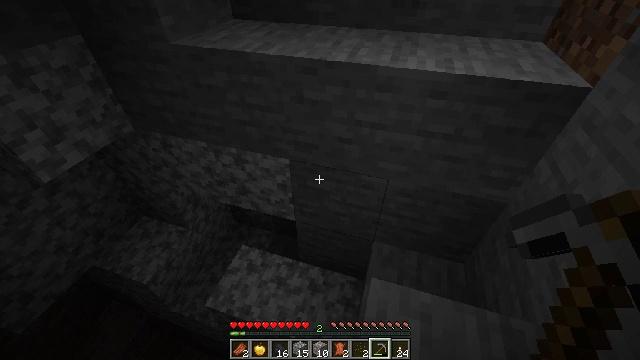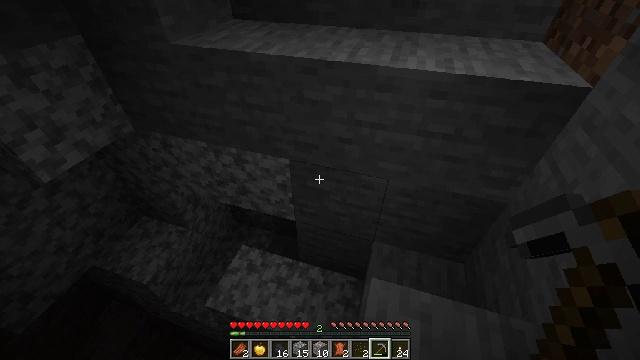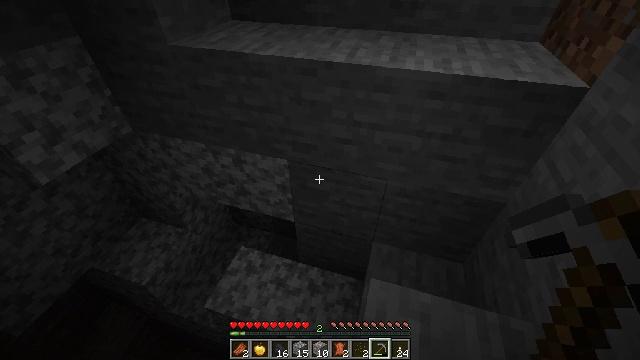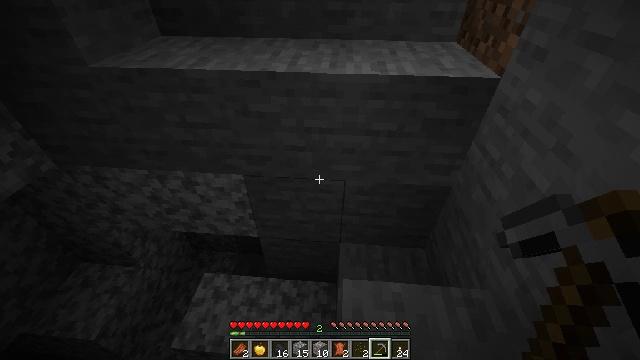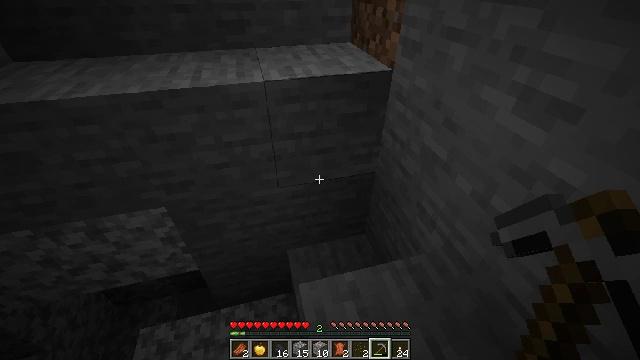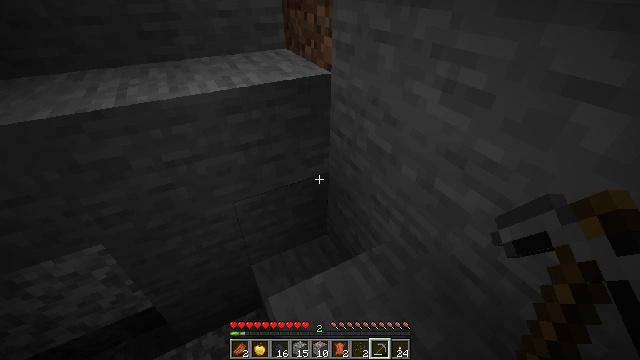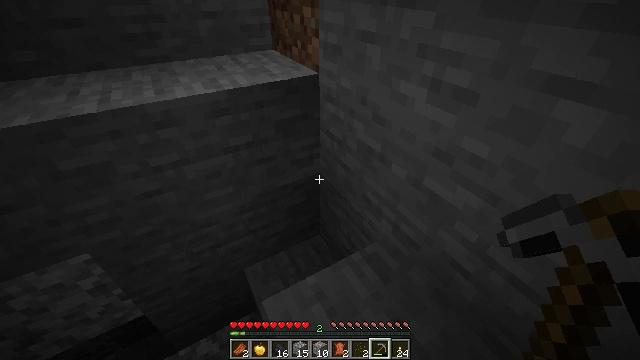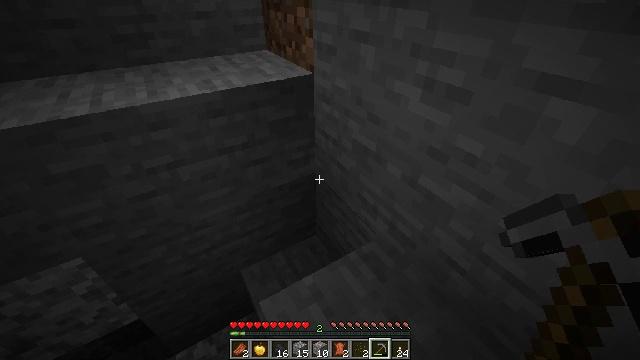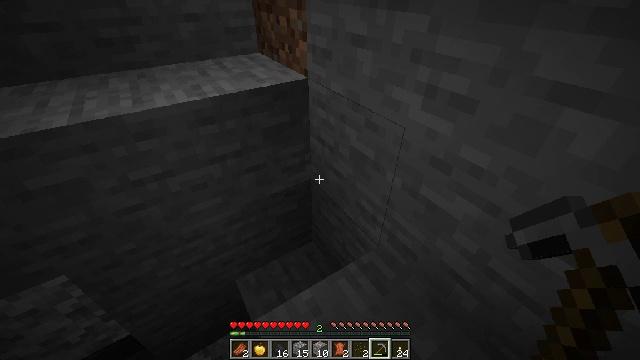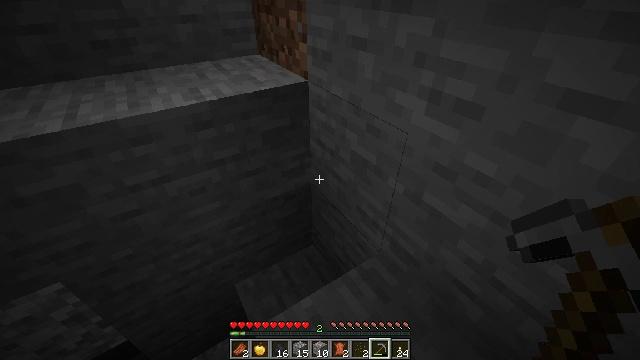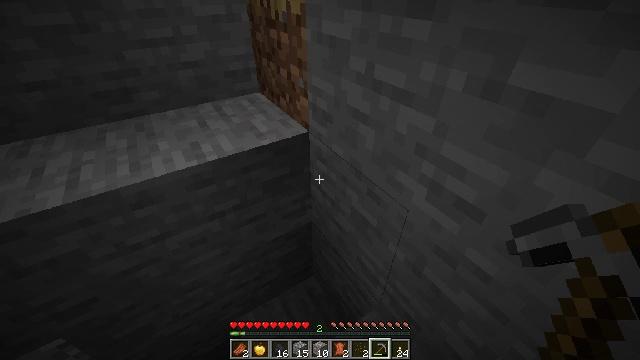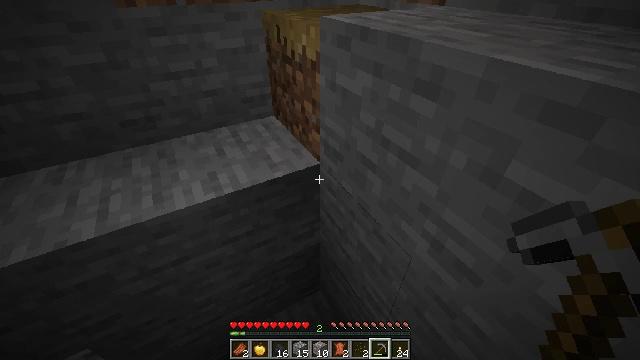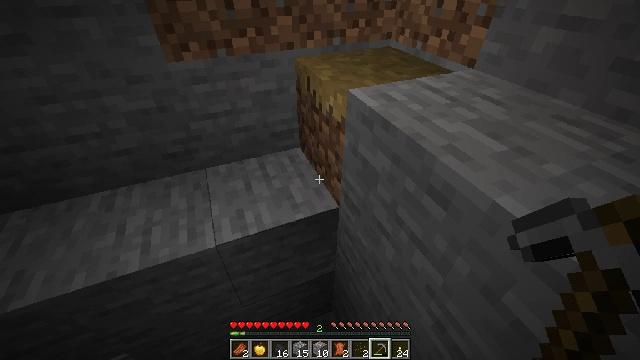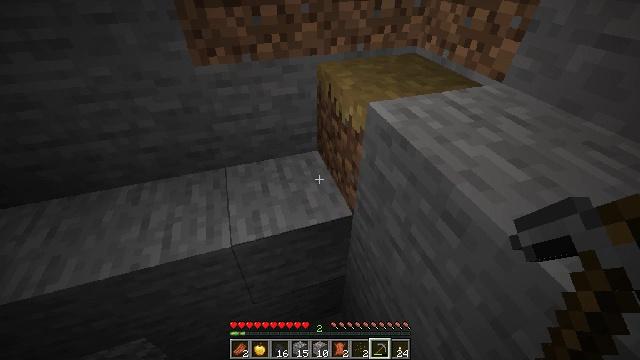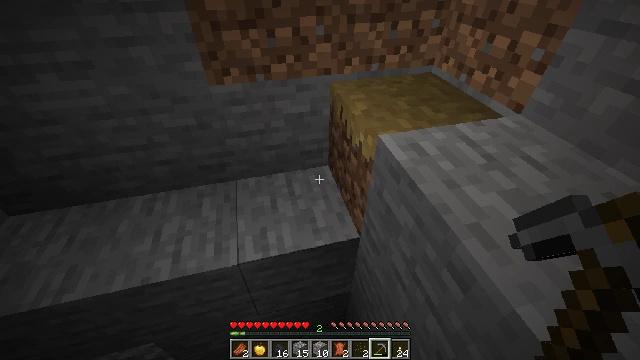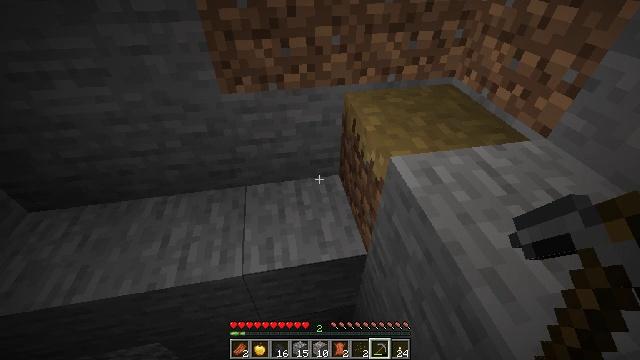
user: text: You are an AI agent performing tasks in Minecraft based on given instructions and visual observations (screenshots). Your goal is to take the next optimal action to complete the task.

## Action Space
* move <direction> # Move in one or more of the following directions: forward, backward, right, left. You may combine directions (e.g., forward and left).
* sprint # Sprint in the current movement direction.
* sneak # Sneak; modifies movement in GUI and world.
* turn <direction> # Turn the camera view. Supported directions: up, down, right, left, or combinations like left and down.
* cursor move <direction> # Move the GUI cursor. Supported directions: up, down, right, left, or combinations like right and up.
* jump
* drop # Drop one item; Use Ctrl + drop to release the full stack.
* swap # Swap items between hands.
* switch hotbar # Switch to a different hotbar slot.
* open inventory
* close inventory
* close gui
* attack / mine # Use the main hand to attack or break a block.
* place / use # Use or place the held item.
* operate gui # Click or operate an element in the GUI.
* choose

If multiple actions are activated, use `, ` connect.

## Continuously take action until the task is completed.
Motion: motion action
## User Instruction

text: Break the oak stairs.
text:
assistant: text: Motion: no_op
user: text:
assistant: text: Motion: no_op
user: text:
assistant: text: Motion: turn right and up
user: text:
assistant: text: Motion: turn right and up
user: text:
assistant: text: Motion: turn right and up
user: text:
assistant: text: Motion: turn right
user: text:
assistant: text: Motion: turn right
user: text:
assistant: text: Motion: move forward, turn right
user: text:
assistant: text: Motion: move forward
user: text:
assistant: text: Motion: move forward, jump
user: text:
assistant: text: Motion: move forward, turn left, jump
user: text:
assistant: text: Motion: move forward, turn left and down, jump
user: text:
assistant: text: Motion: move forward, turn left and down, jump
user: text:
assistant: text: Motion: move forward, turn left, jump
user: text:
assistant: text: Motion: move forward, turn left, jump
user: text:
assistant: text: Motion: move forward, turn left, jump
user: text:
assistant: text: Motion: move forward, turn left, jump
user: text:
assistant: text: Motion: move forward, jump
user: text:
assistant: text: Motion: move forward, jump
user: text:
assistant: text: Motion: move forward, jump
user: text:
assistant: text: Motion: move forward, jump
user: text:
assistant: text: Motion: move forward, jump
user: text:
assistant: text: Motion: move forward, jump
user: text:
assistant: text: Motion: move forward, jump
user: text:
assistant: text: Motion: move forward, jump
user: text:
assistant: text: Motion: move forward, turn down, jump
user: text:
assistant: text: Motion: move forward, turn down, jump
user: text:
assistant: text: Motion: move forward, turn left and down, jump
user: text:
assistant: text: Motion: move forward, turn right and down, jump
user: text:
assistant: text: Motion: move forward, turn right and down, jump